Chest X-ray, PA view. Patient: 60 years old, sex F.
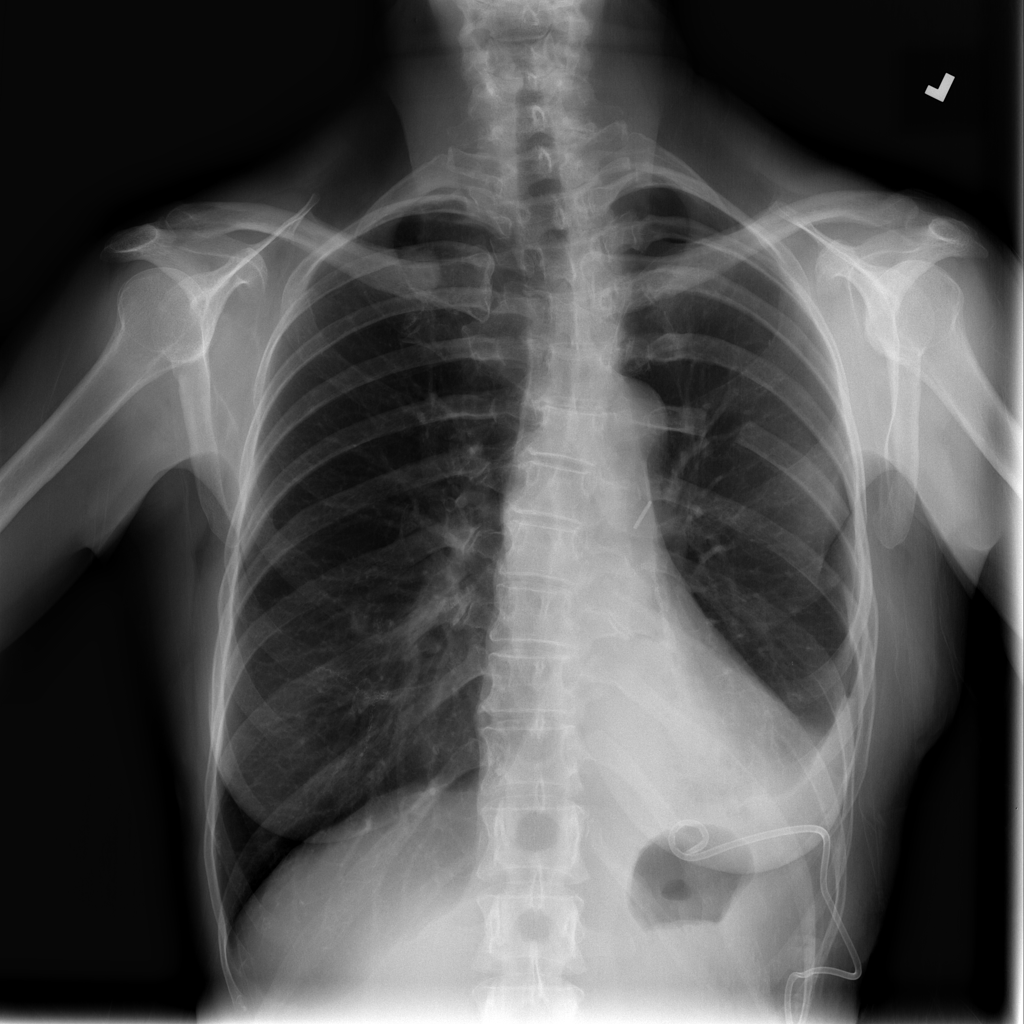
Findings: Atelectasis, Effusion, Infiltration, Pneumothorax